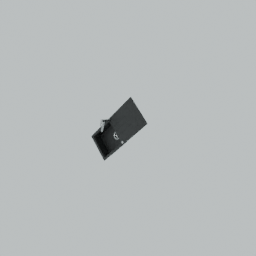
Label: appliances